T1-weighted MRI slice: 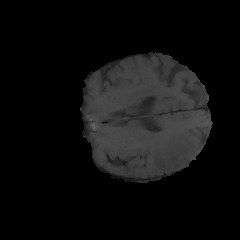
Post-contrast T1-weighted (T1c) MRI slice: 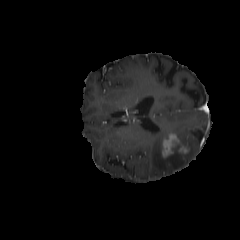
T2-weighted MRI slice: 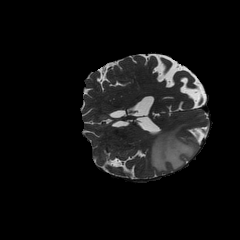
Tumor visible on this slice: yes